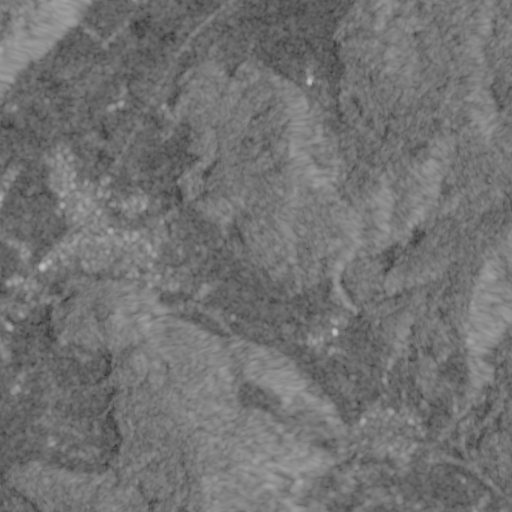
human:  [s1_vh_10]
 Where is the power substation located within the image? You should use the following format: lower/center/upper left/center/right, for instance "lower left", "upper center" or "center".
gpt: The power substation is located in the center left of the image.
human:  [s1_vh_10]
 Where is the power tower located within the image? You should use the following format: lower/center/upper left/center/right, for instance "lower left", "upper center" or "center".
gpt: The power tower is located in the center left of the image.
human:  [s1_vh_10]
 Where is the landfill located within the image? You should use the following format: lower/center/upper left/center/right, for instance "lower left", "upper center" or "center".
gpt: There is no landfill in the image.

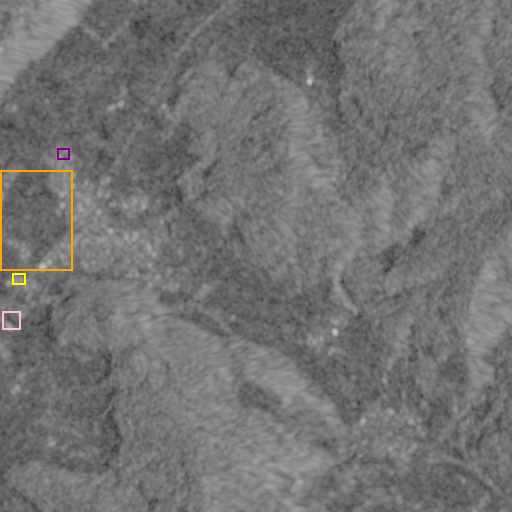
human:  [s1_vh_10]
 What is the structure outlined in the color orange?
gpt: The structure outlined in orange is a crop field.
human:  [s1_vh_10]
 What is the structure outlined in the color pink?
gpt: The structure outlined in pink is a park.
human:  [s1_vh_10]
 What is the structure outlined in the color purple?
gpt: The structure outlined in purple is a parking lot.
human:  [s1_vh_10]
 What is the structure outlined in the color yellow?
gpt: The structure outlined in yellow is a power substation.
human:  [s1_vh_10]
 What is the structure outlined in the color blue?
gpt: There is no blue outline.